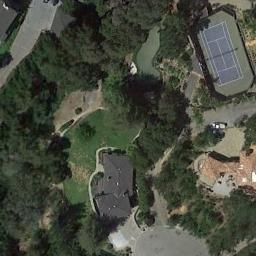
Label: tennis_court